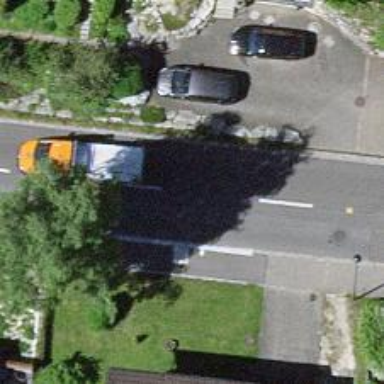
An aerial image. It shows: Public transport stop position.